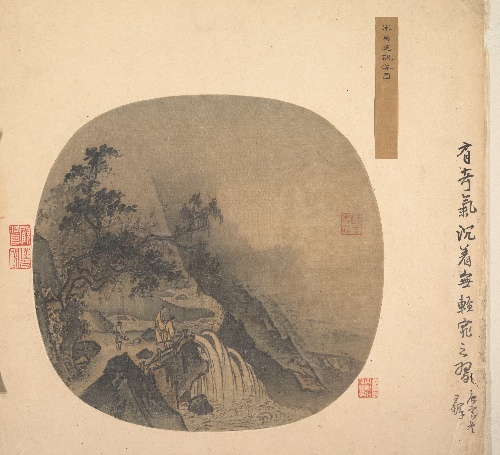
Title: 南宋  佚名  倣夏珪  觀瀑圖  團扇|Men Watching a Waterfall
Artist: Unidentified artist
Date: 13th century
Object type: Fan mounted as an album leaf
Classification: Paintings
Medium: Fan mounted as an album leaf; ink and color on silk
Culture: China
Period: Song dynasty (960–1279)
Dimensions: 11 7/16 x 10 7/8 in. (29.1 x 27.6 cm)
Department: Asian Art
Credit line: Bequest of John M. Crawford Jr., 1988
Accession year: 1989
Repository: Metropolitan Museum of Art, New York, NY
Tags: Waterfalls|Landscapes